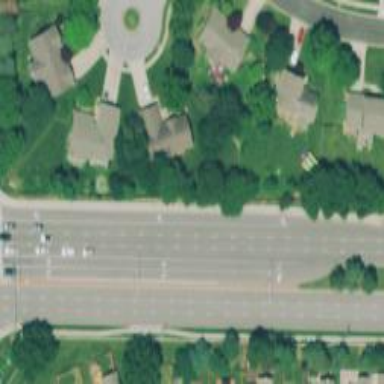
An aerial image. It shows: Road with dash markings.